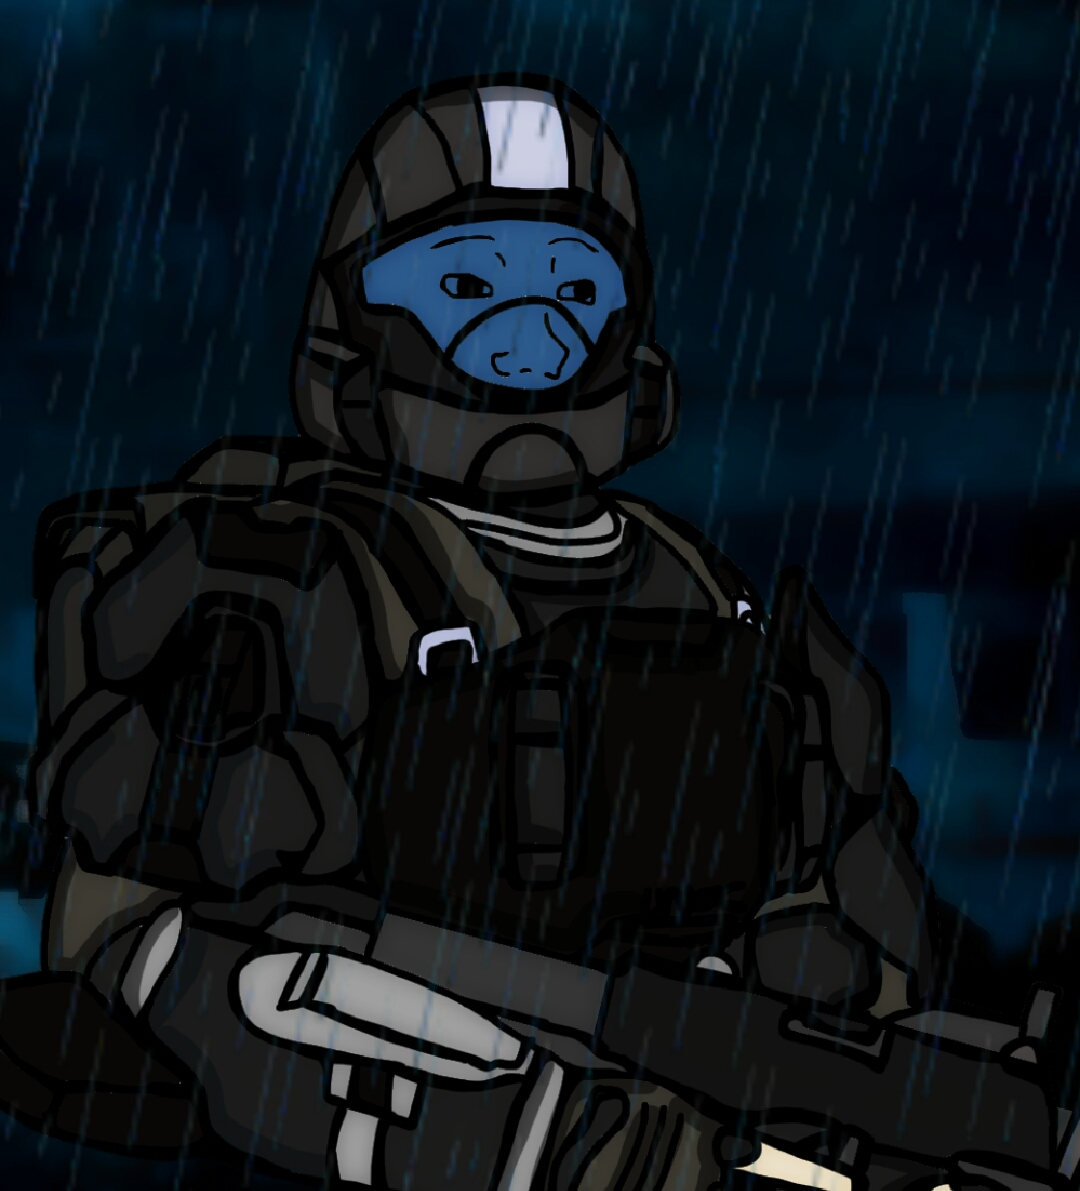
Label: 5_Wojak_with_Background